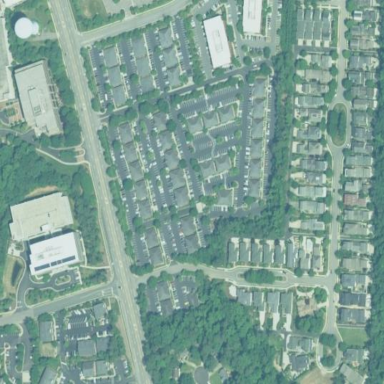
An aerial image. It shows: Residential neighbourhood.